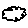
Label: cloud